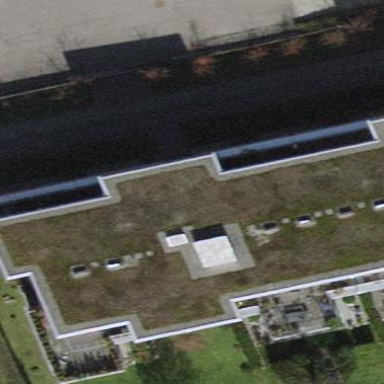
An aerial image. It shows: Flat-roofed apartment building.